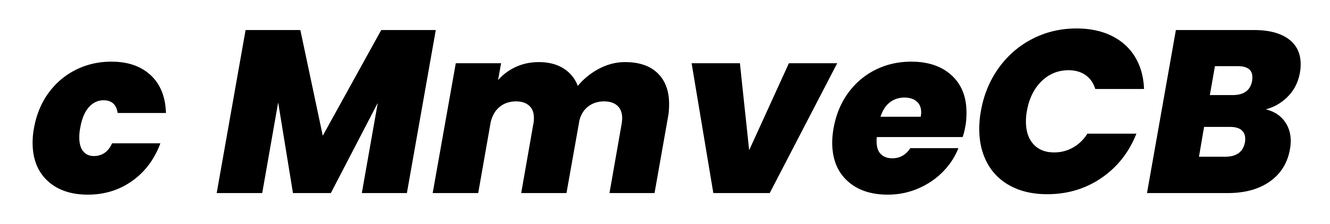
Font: Poppins-ExtraBoldItalic